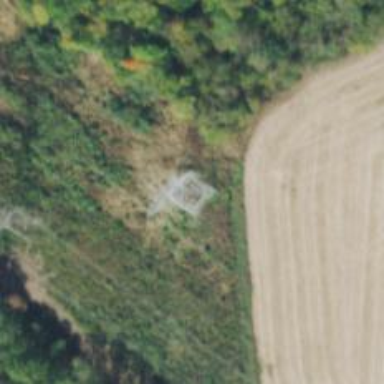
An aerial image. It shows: Lattice structure tower.